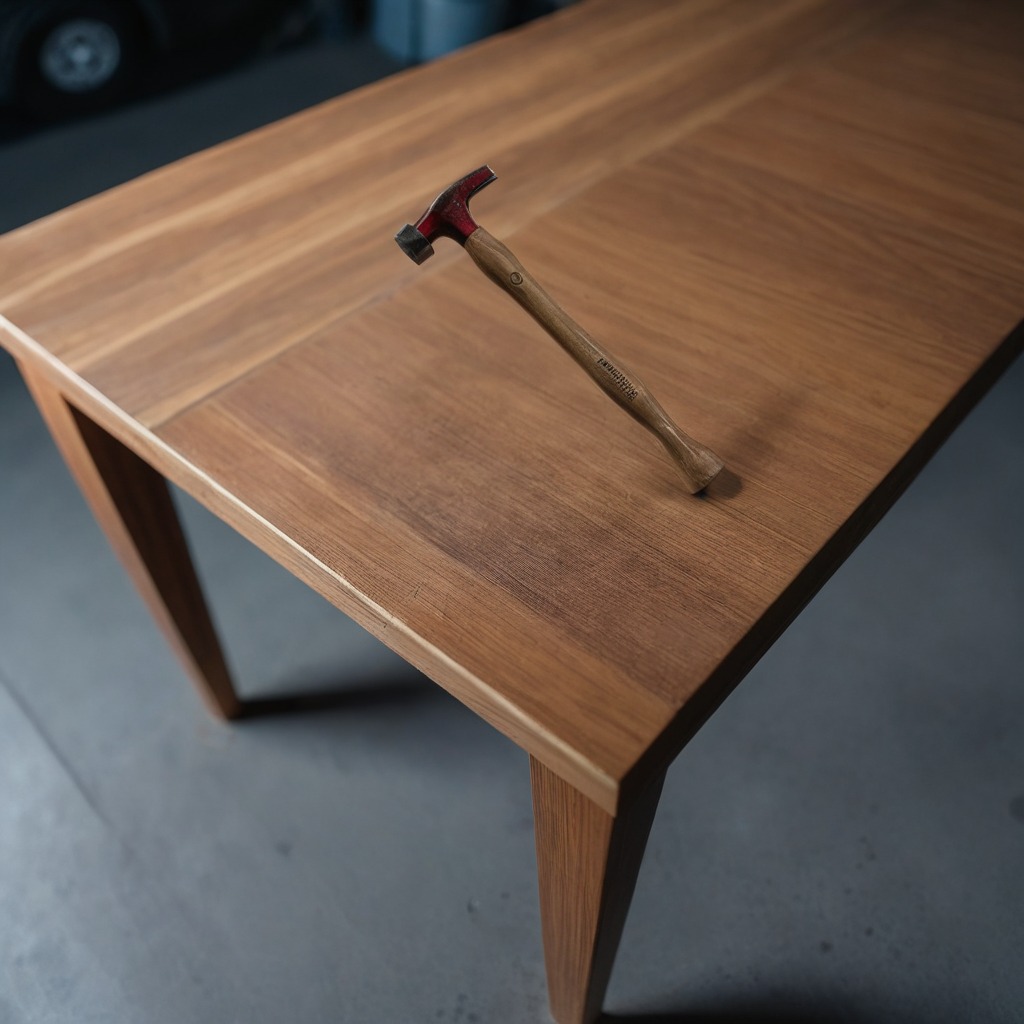
A hammer lying on a table in a small garage at twilight.